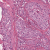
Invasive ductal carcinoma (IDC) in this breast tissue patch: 1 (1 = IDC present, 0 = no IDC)